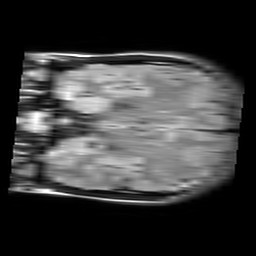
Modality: FLAIR
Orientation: coronal
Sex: male
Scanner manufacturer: philips
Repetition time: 11 s
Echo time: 0.125 s